【题型】选择题　【知识点】立体几何　【难度】easy
已知正三棱锥 $P-ABC$ 的所有顶点都在球 $O$ 的球面上, $PA=4\sqrt{3}$, $AB=6$, 过棱 $AB$ 作球 $O$ 的截面, 则所得截面面积的取值范围是 ( \quad )

A. $[9\pi, 12\pi]$ \qquad B. $[9\pi, 16\pi]$ \qquad C. $[12\pi, 16\pi]$ \qquad D. $[12\pi, 36\pi]$
【解答】
【答案】 B

【解析】 如图, 作 $PH \perp \text{平面}ABC$, 垂足为 $H$, 取 $AB$ 的中点 $D$, 外接球的球心为 $O$, 连接 $AO, AH$,

易得 $H$ 为 $\triangle ABC$ 的中心, 则 $AH = 2\sqrt{3}$, 所以 $PH = \sqrt{PA^2 - AH^2} = \sqrt{48 - 12} = 6$,

设外接球半径为 $R$, 则 $AO^2 = AH^2 + OH^2$, 即 $R^2 = 12 + (6-R)^2$, 解得 $R=4$,

当 $OD$ 垂直过 $AB$ 的截面时, 截面的面积最小, 此时截面圆的直径为 $AB$ 长,

最小面积为 $\pi \times 3^2 = 9\pi$,

当截面过球心 $O$ 时, 截面圆的面积最大, 最大面积为 $\pi \times 4^2 = 16\pi$,

故截面面积的取值范围是 $[9\pi, 16\pi]$.

故选: B.

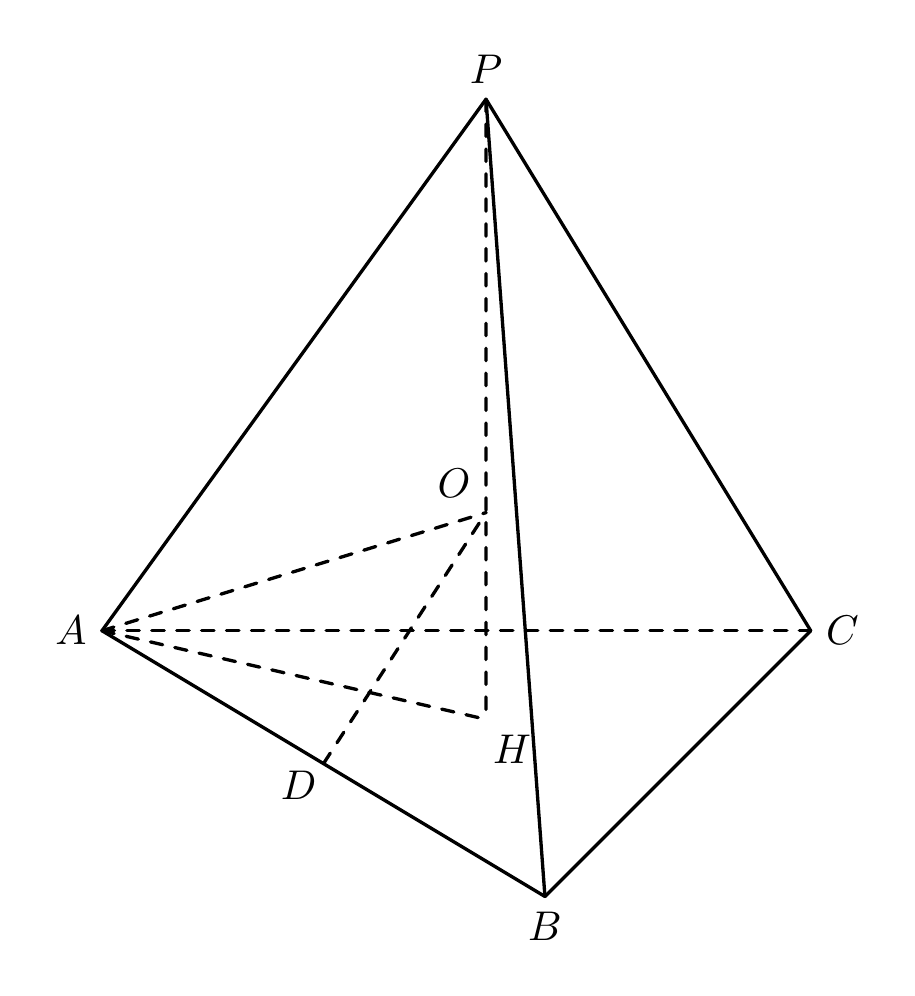